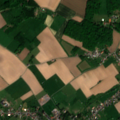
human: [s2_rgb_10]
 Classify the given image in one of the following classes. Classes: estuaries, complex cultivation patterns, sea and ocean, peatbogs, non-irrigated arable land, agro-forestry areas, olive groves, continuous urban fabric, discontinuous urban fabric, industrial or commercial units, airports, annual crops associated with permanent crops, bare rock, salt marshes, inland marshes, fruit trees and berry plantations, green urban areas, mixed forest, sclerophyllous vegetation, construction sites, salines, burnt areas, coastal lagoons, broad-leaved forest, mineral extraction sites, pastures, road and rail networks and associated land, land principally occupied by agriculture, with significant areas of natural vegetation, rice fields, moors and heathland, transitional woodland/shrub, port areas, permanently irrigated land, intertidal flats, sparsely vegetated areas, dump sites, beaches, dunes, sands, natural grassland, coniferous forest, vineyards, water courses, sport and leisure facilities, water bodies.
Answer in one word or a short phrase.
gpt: discontinuous urban fabric, sport and leisure facilities, non-irrigated arable land, pastures, complex cultivation patterns, land principally occupied by agriculture, with significant areas of natural vegetation